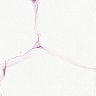
Metastatic tissue present: no